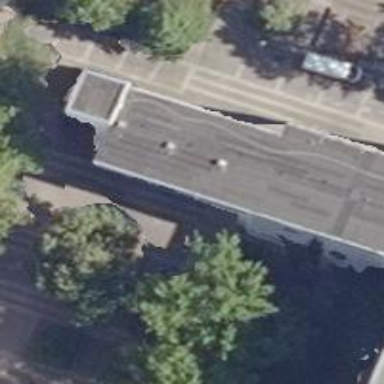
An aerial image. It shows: Footway road through building passage tunnel.